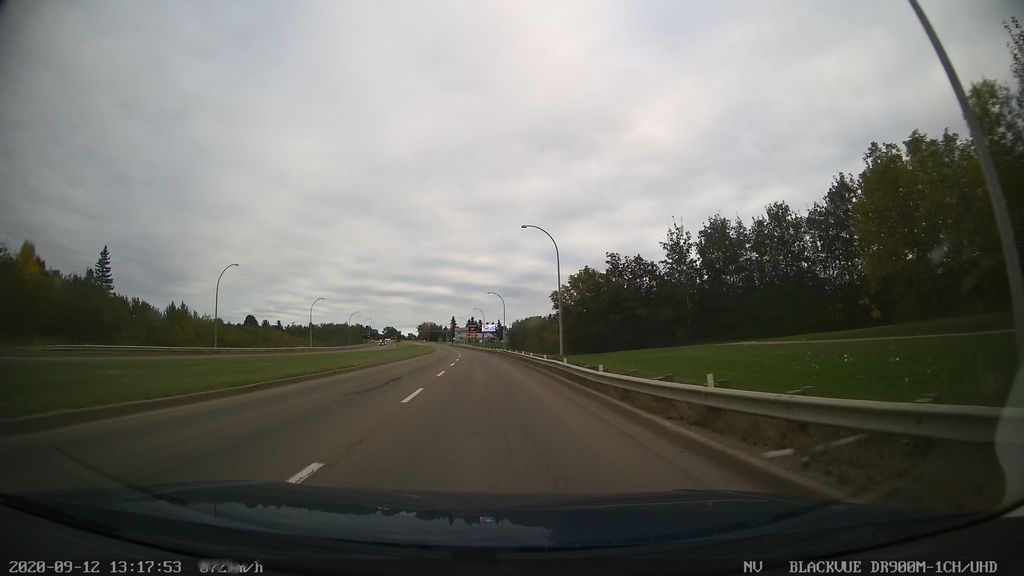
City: edmonton